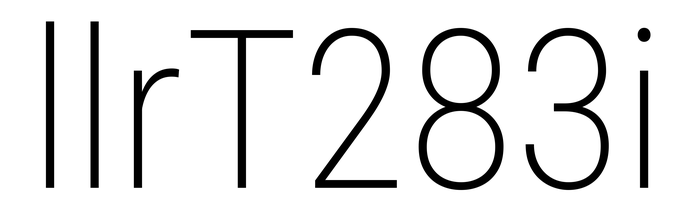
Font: Roboto_Condensed_ExtraLight